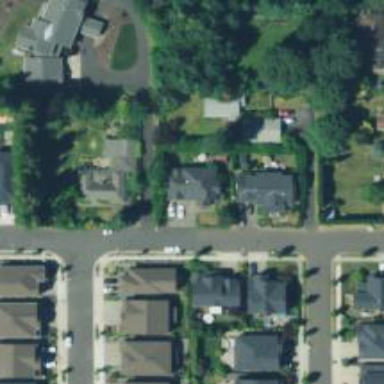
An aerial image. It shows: Residential road with sidewalk on the left.